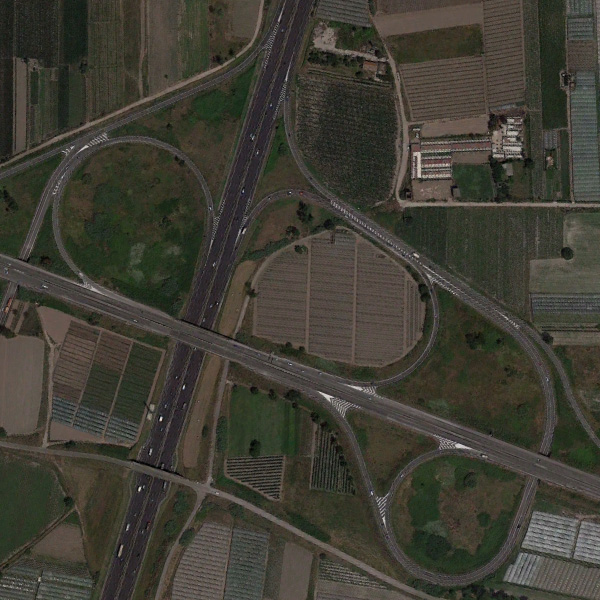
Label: Viaduct